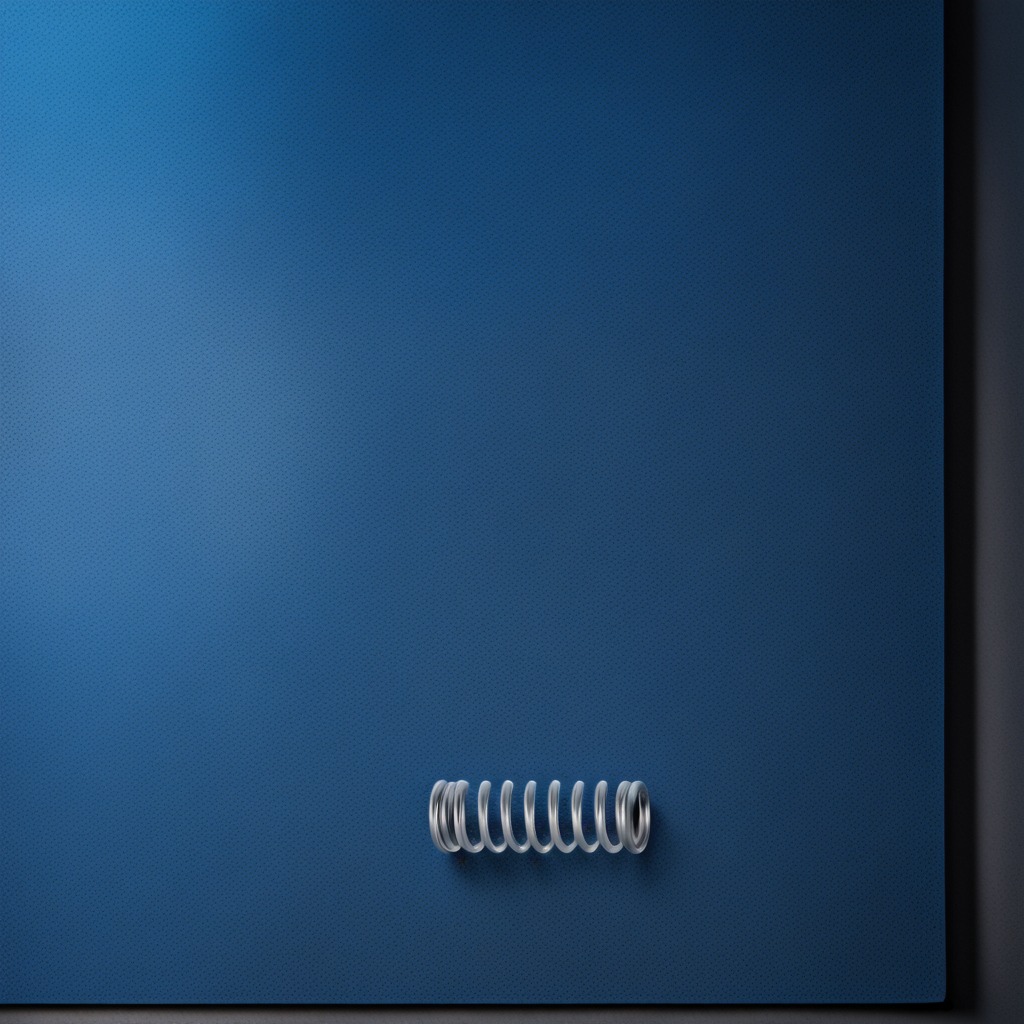
A coiled metal spring is lying on the tabletop.